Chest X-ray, PA view. Patient: 23 years old, sex F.
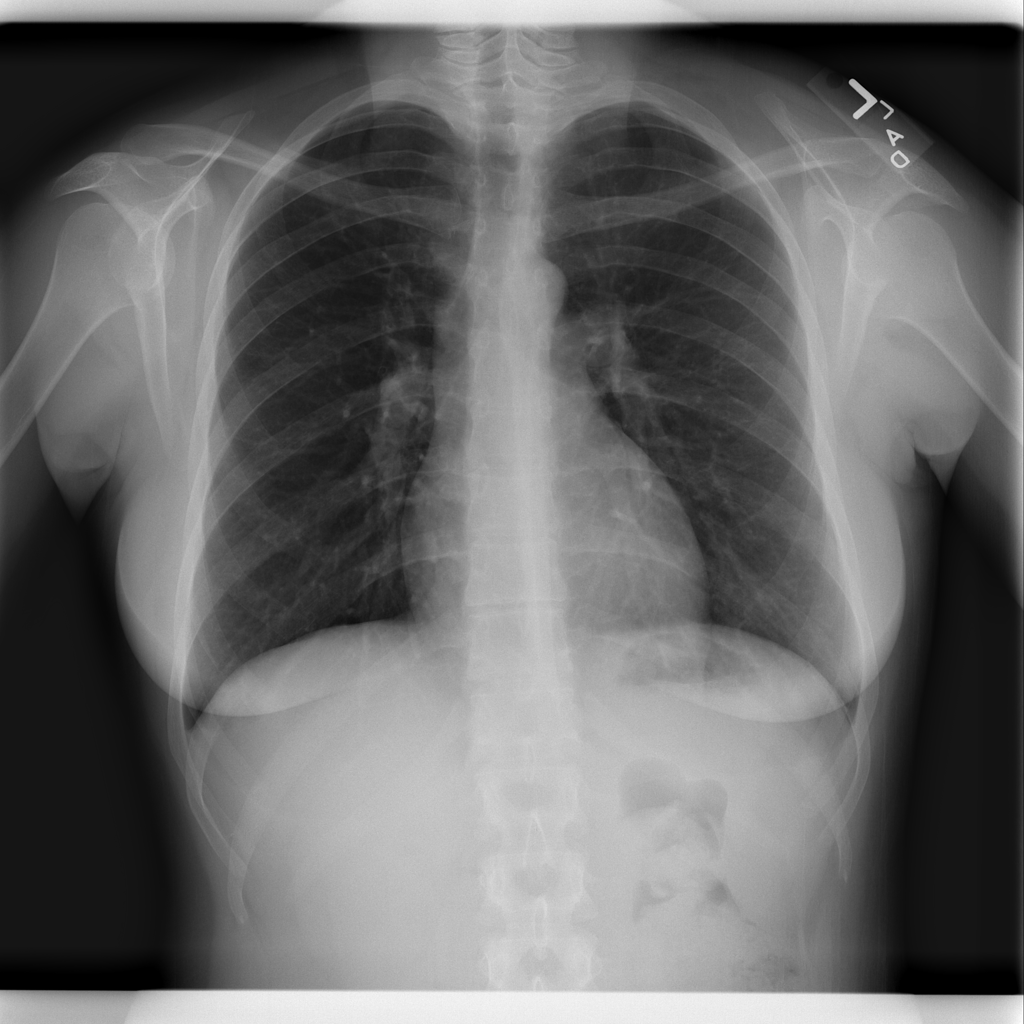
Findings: No Finding